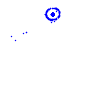
Particle: proton